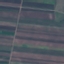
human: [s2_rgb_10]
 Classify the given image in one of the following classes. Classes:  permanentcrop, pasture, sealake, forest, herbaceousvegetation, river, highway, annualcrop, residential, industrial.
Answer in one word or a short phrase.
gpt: PermanentCrop